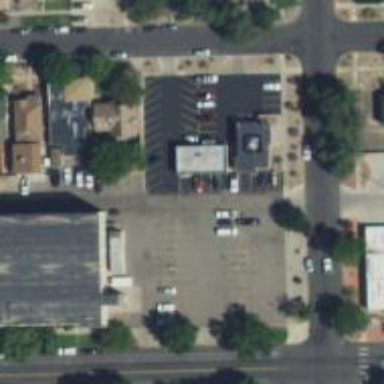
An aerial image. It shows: Parking space is available.